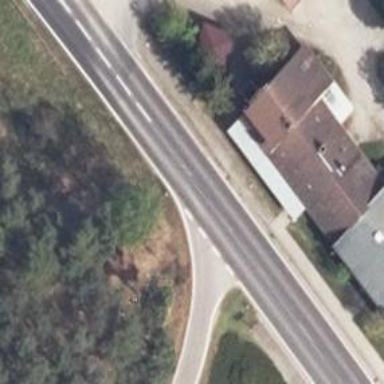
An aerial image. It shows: Asphalt road classified as primary highway.